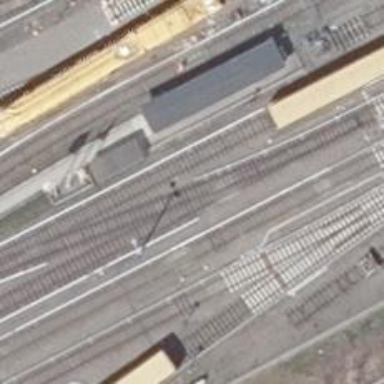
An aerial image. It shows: Yard serving the electrified light rail railway.